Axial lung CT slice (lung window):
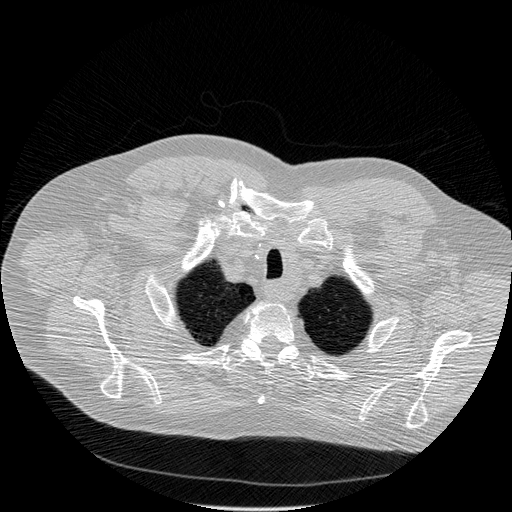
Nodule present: no